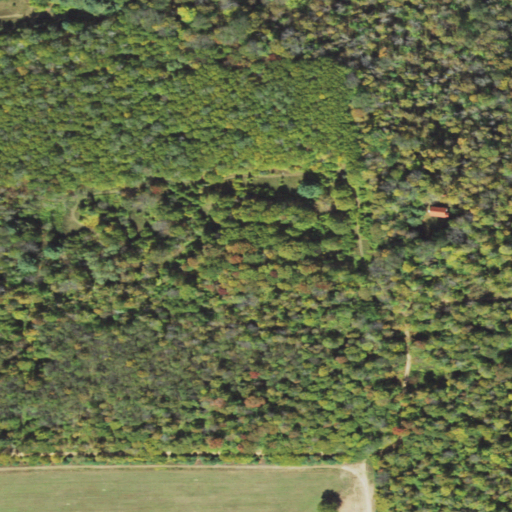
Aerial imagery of mountain in Pennsylvania named Bean Hill containing deciduous forest, pasture, and open development